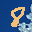
Label: 8